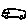
Label: car